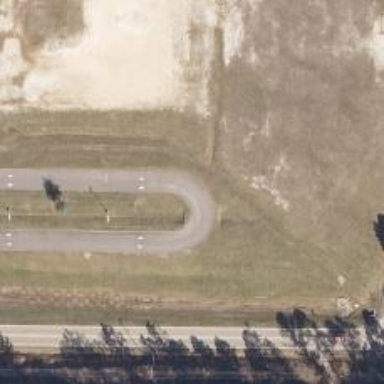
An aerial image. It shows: Service road.